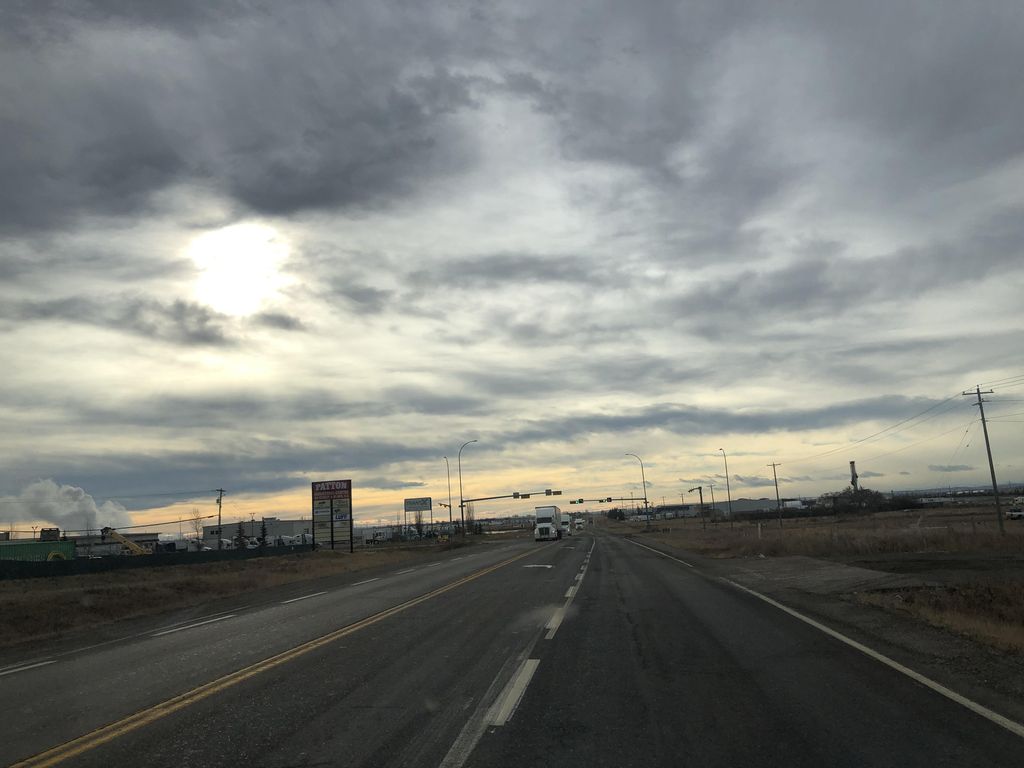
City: calgary